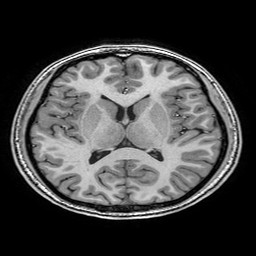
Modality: T1w
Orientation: coronal
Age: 21
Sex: female
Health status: healthy